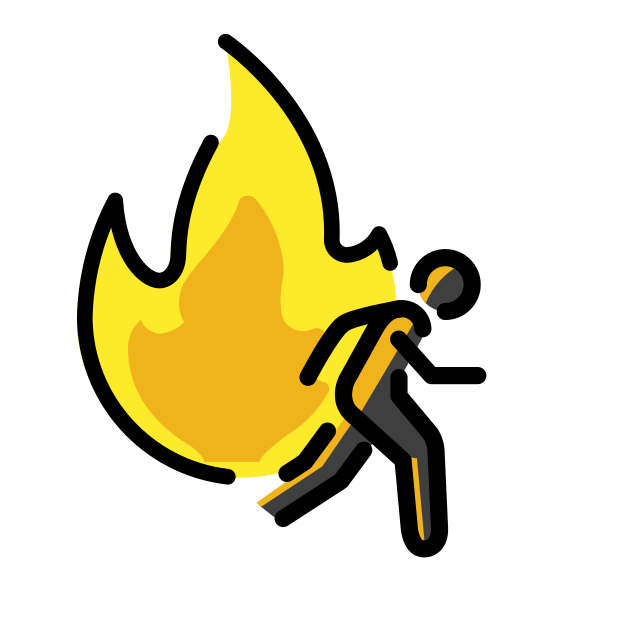
evacuate fire